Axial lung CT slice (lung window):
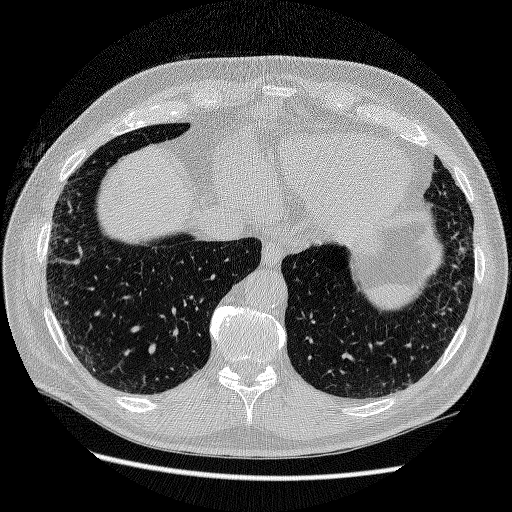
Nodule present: no